Question: I'm trying to get data from a specific column when the row is selected.
For exemple, when the user selects the first row, I need to retrieve the value of the column "Image source". Many thanks!!
main.qml
'''
TableView {
onClicked: {
console.log("value "+ column2.value )
}
id:tablev
model: mySQLmodel
anchors.margins: 12
anchors.fill: parent
TableViewColumn {
id: column1
role: "Title"
title: "Title"
width: 120
}
TableViewColumn {
id: column2
role: "Credit"
title: "Credit"
width: 120
}
TableViewColumn {
id: column14
role: "Image"
title: "Image source"
width: 120
}
itemDelegate: Text
{
text: styleData.value
elide: Text.ElideRight
} }}}
'''

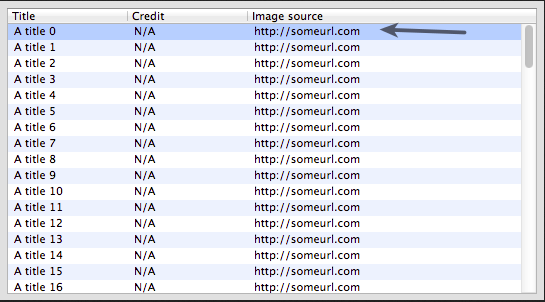
Answer: [Solved]
I use the function bellow and works great:
'''
QVariantMap Model::get(int idx) const {
QVariantMap map;
foreach(int k, roleNames().keys()) {
map[roleNames().value(k)] = data(index(idx, 0), k);
}
return map;
}
'''
Happy codding :)